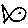
Label: fish